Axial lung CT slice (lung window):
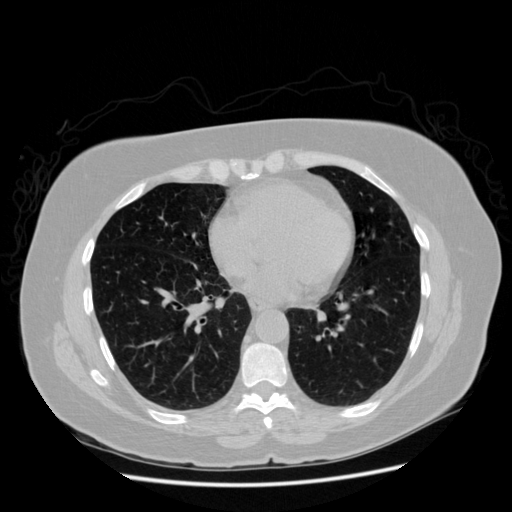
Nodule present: no